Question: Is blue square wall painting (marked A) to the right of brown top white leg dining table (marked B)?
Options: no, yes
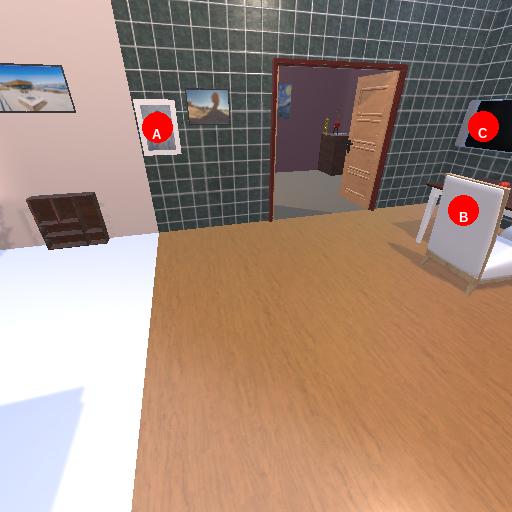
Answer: no